Question: I want to create swipeable stack view in my app. I attach the view below.
In that stack view, can I delete a particular item by swiping on item position?

Please provide me any reference example or tutorial.
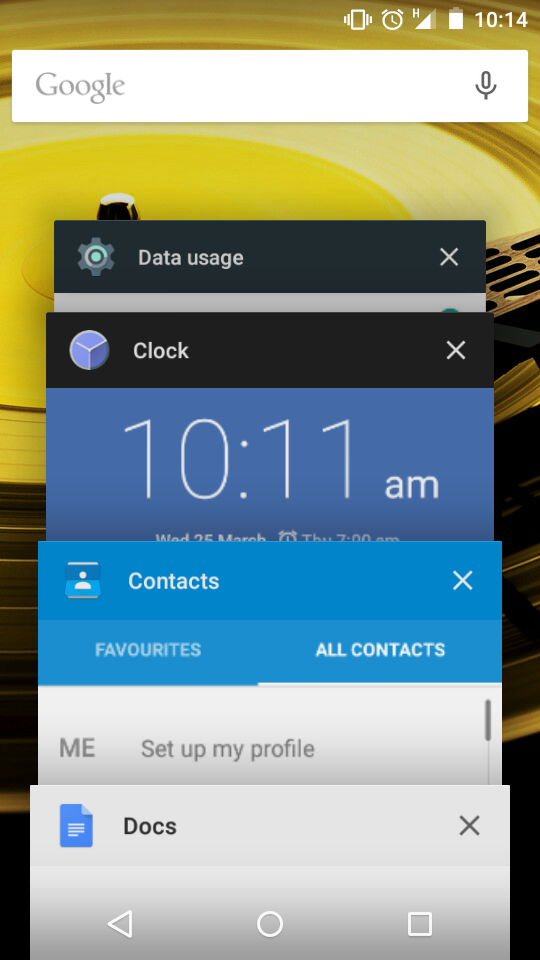
Answer: I have done with two ways:

1. This one
2. This one
Hope this will help you.